Question: What exactly do I need to do to accomplish something like this:

Till now I've done the following:
'''
<div class="container">
<div class="row">
<div class="col-md-4">
thumbnail
</div>
<div class="pull-right">
<div class="col-md-8">
title
</div>
<div class="col-md-8">
bottom row
</div>
</div>
</div>
</div>
'''
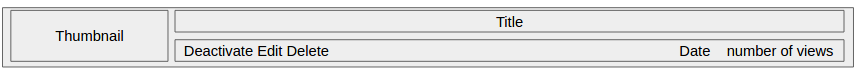
Answer: You can do it in many ways.
One can be using grid system (like you tried):
'''
<div class="container">
<div class="row">
<div class="one col-xs-4">ONE<br/>ONE</div>
<div class="col-xs-8">
<div class="row">
<div class="two col-xs-12">TWO</div>
<div class="three col-xs-12">THREE</div>
</div>
</div>
</div>
</div>
'''
Check <URL>.
Since you wrote "thumbnail" I think you may be looking for Bootstrap media objects, check <URL>.
Let me know if this was useful!